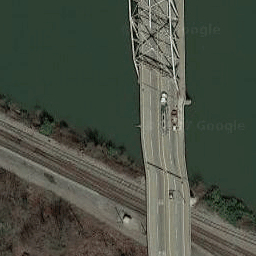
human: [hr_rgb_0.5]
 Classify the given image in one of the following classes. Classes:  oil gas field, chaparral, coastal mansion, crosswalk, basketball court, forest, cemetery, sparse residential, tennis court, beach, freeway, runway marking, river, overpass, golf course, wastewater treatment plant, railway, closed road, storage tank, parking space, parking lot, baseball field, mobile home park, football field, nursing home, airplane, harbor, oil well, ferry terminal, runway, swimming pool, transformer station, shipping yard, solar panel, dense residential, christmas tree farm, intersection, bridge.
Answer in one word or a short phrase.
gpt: bridge